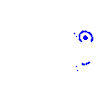
Particle: pion